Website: macys
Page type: billing-address
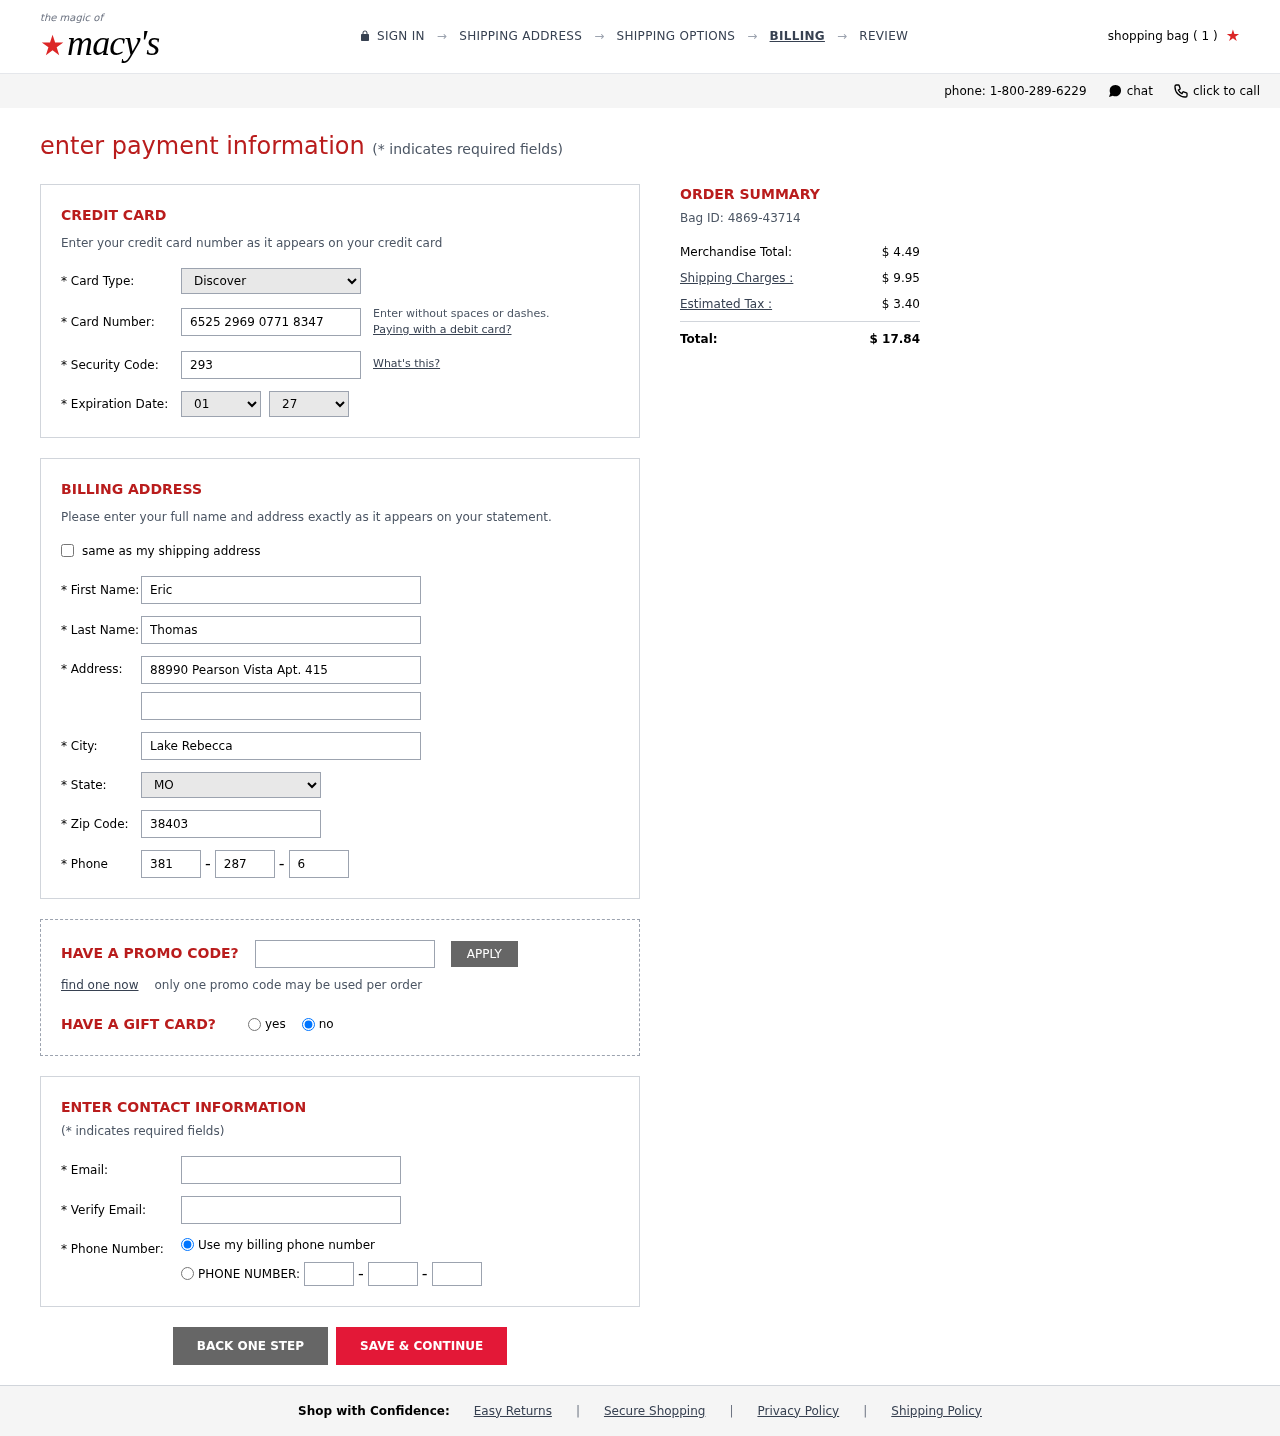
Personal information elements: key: PII_CARD_CVV
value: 293
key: PII_CARD_EXPIRY_MONTH
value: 01
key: PII_CARD_EXPIRY_YEAR
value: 27
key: PII_CARD_NUMBER
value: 6525 2969 0771 8347
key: PII_CARD_TYPE
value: Discover
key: PII_CITY
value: Lake Rebecca
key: PII_EMAIL
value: eric_thomas@yahoo.com
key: PII_FIRSTNAME
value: Eric
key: PII_LASTNAME
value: Thomas
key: PII_PHONE_AREA
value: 381
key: PII_PHONE_PREFIX
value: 287
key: PII_PHONE_SUFFIX
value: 6273
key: PII_POSTCODE
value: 38403
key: PII_STATE_ABBR
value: MO
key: PII_STREET
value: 88990 Pearson Vista Apt. 415
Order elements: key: ORDER_NUM_ITEMS
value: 1
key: ORDER_ID
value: Bag ID: 4869-43714
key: ORDER_SUBTOTAL
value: $ 4.49
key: ORDER_SHIPPING_COST
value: $ 9.95
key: ORDER_TAX
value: $ 3.40
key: ORDER_TOTAL
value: $ 17.84